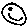
Label: smiley face